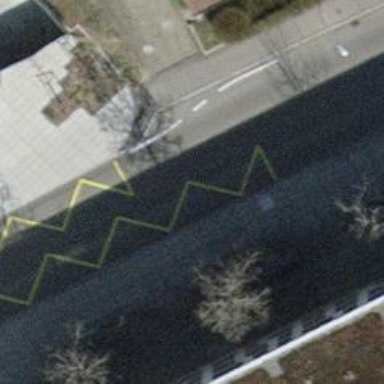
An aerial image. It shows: Public transport stop position.